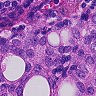
Metastatic tissue present: yes